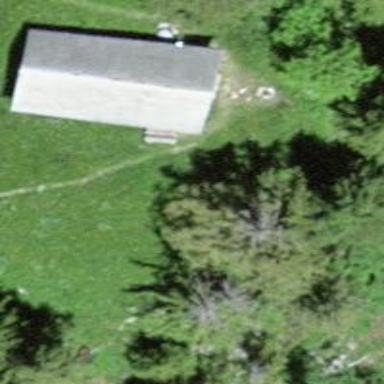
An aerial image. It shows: Picnic table located in leisure land area.